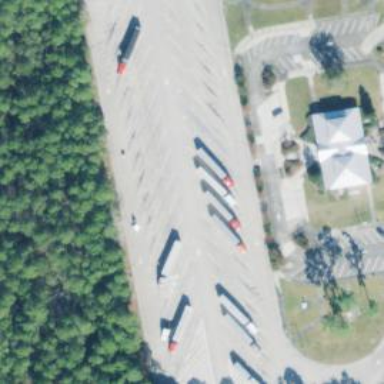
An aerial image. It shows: Designated parking area for tourist buses with concrete surface.